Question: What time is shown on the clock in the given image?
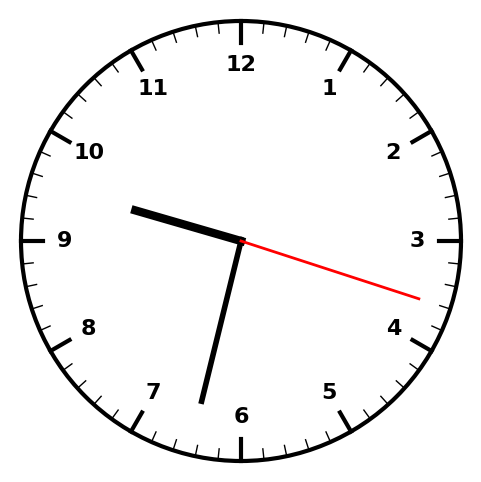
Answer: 09:32:18